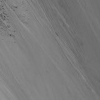
Atmospheric dust classification: not_dusty